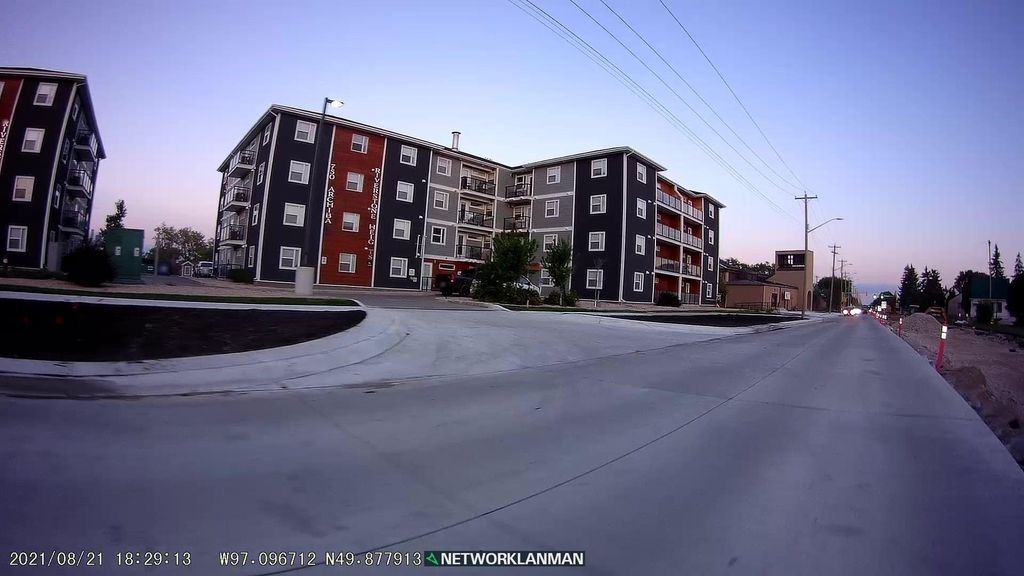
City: winnipeg